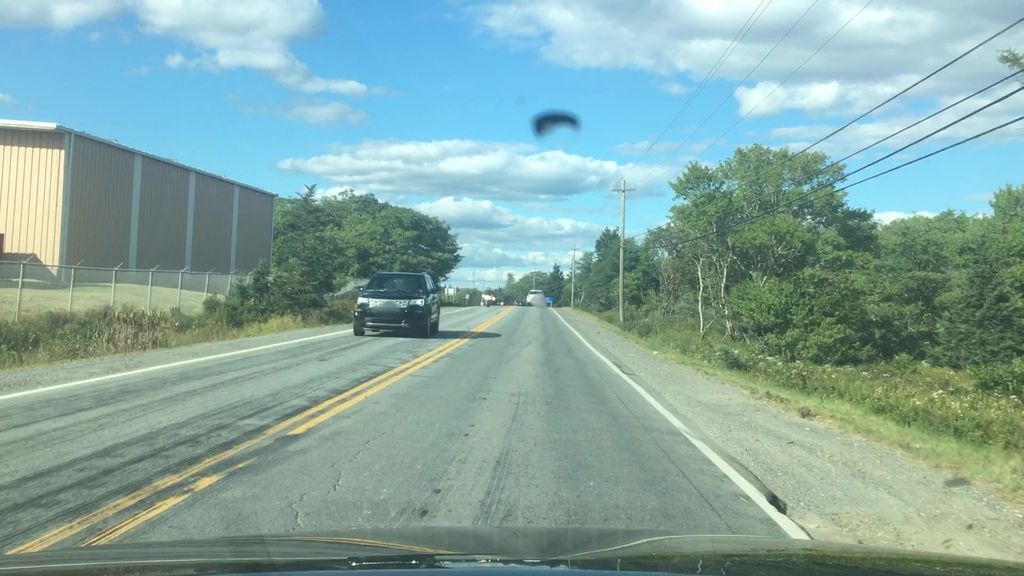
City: halifax